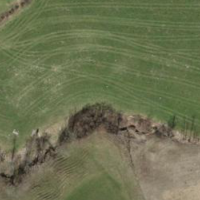
EUNIS habitat code: 24
Species observed at this site:
Lamium galeobdolon